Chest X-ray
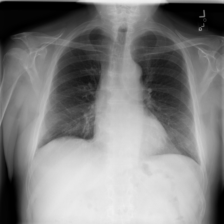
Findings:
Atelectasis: negative
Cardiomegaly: negative
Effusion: negative
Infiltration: negative
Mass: negative
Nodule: negative
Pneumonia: negative
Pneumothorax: negative
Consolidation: negative
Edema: negative
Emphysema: negative
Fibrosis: negative
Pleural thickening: negative
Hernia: negative